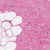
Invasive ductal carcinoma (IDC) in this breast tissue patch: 0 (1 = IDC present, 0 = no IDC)